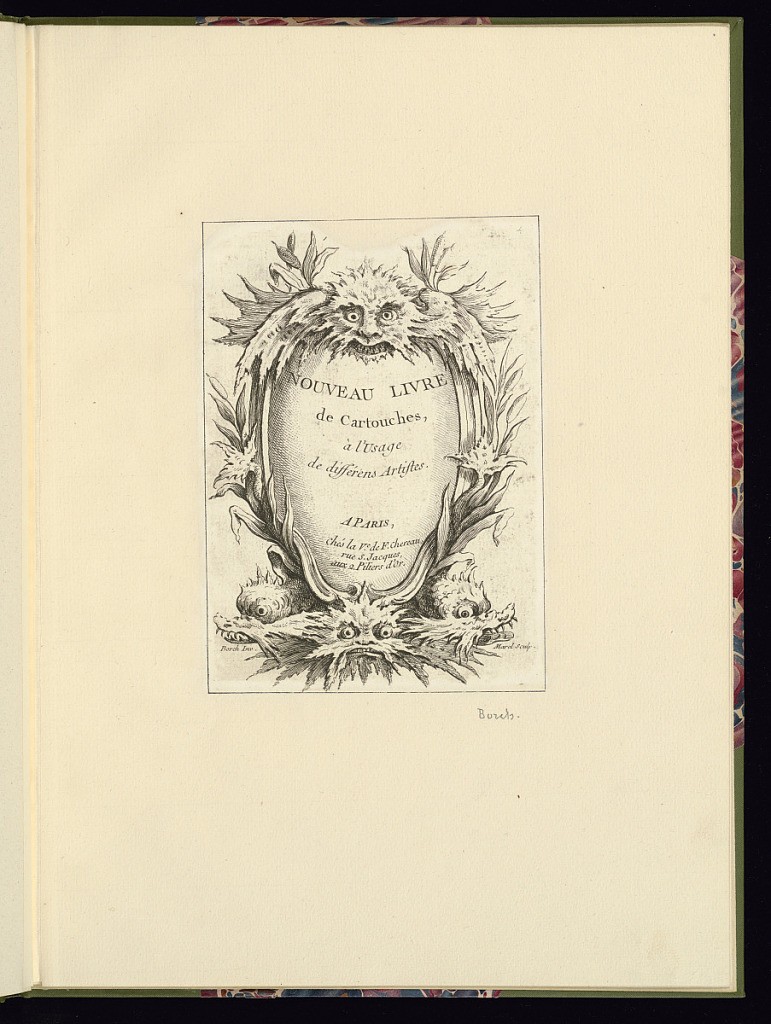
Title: Title Page
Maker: Borch, active mid 18th century
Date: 1729–68
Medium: Etching and engraving on paper
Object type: Print
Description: Title page with the title lettered within a cartouche framed by four sea creatures, cattails, and reeds. The plate is signed.